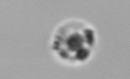
Label: Amoeba